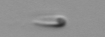
Label: flagellate_morphotype3